Question: I would like to place 4 divs like the following picture; the parent div has unknown height (auto). Each div would have an image with 100% fit, then the height of the divs are also unknown.
I was thinking using absolute position on the divs, but I need the background of the parent.
Is there some jquery plugin or css3 trick to do the job?

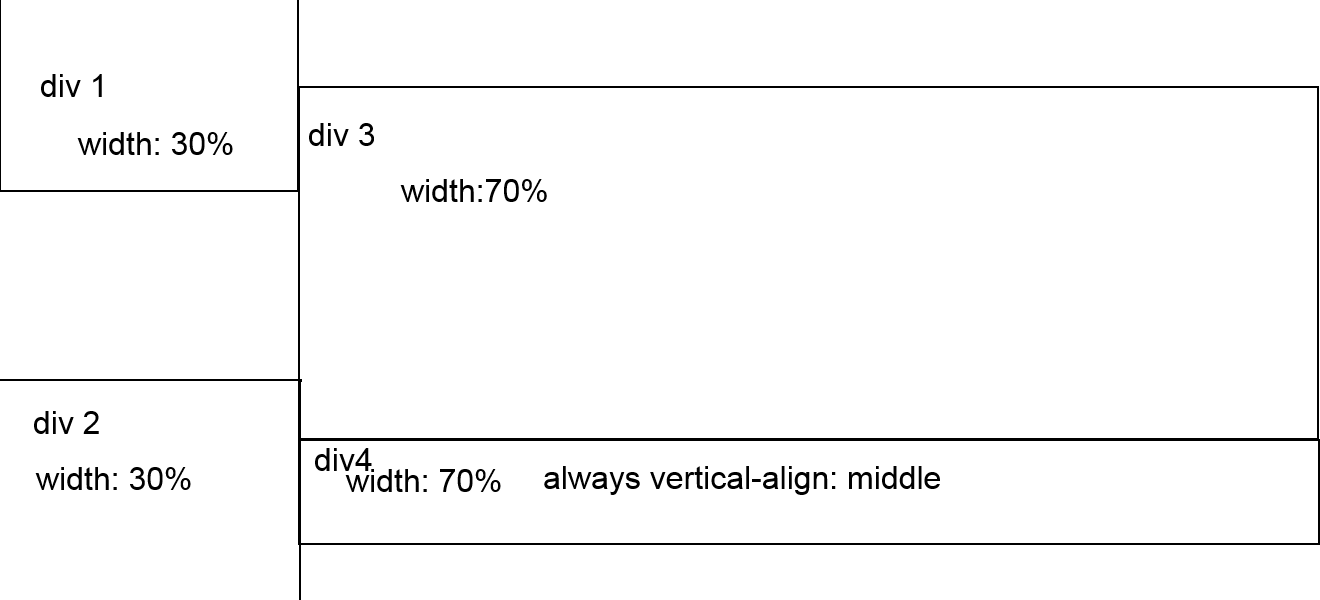
Answer: JQuery:
'''
$(document).ready(function() {
var divHeight = $('.div1').height() + $('.div2').height();
$('.containerDiv').css({ "height" : divHeight });
});
'''
This will tally the heights of '.div1' and '.div2' (of course you can adjust to your liking) and apply that height to whatever your containing div, or whatever div you want.